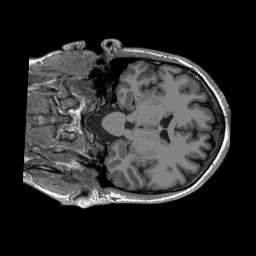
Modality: T1w
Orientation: coronal
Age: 25
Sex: male
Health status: ill